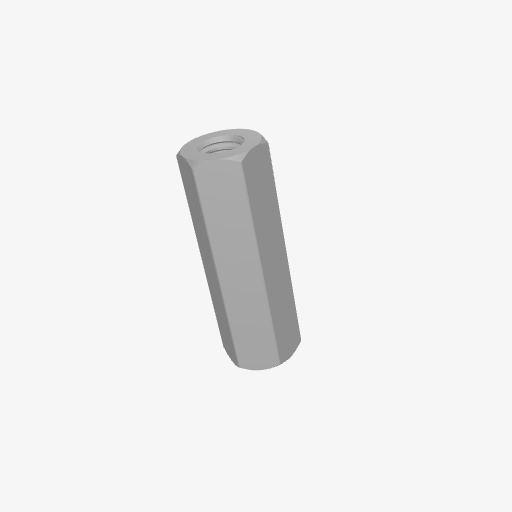
Part: Standoff8RID22